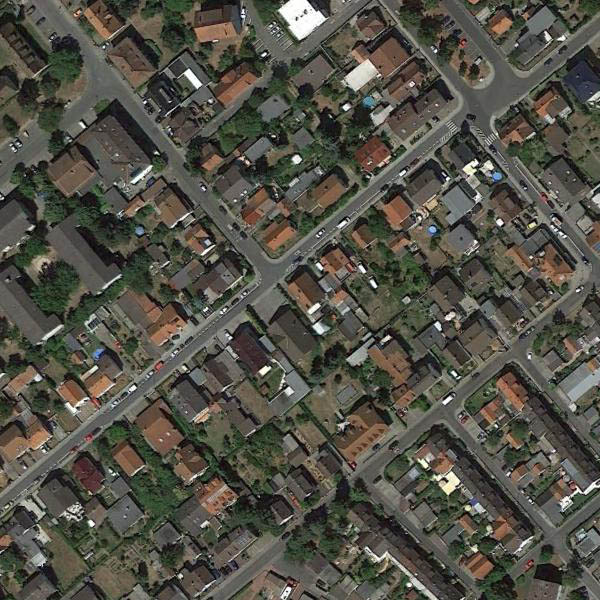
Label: DenseResidential